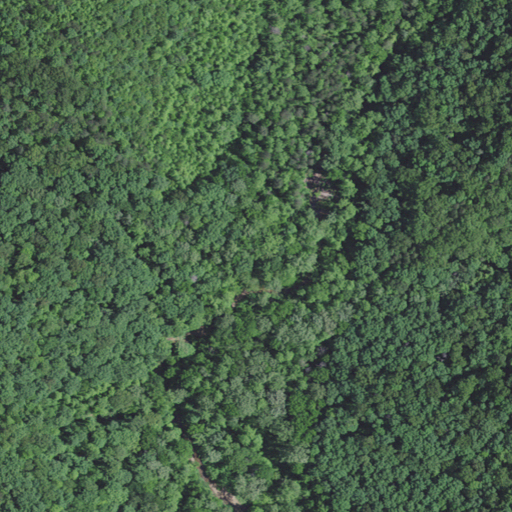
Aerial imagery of valley in Kentucky named Blacklog Hollow containing deciduous forest and mixed forest